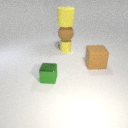
small yellow rubber cylinder behind large brown rubber cube